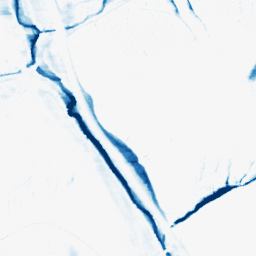
Category: morphological
Decomposition family: morphological_ellipse
Decomposition parameters: operation: closing
width: 5
height: 20
Upsampling method: cubic_mitchell
Upsampling parameters: scale: 4
Upsampling scale: 4